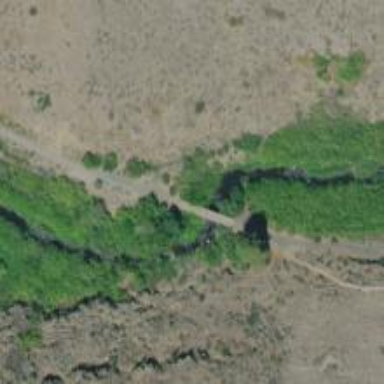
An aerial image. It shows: Excellent visibility path that used to be abandoned rail line.